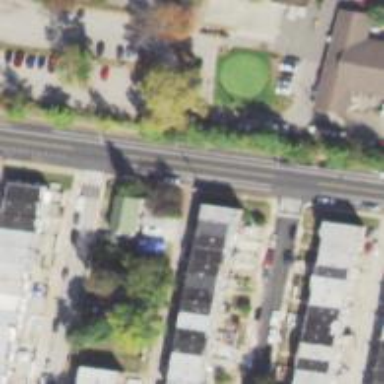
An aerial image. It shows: Alley classified as service road.